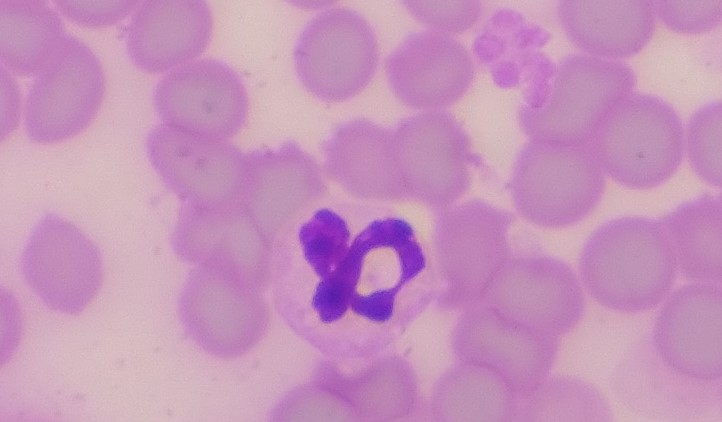
White blood cell type: Neutrophil